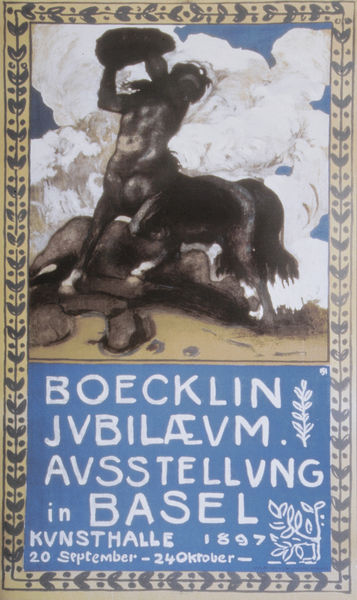
Titel: Plakat zur Böklin-Jubiläumsausstellung 1897 in Basel
Künstler: Hans Sandreuter
Standort: Zürich
Institution: Sammlung Katharina Büttiker, Galerie Wühre 9-Art Deco
Schlagwörter: berg, blau, blätter, felsen, gemälde, himmel, kampf, körper, mann, nackt, schatten, weiß, wolken, grün, ocker, sand, braun, grau, licht, schwarz, blüte, blüten, tier, wolke, fest, muster, ornament, feier, arm, arme, leiche, mensch, rahmen, stein, steine, tot, bild, hände, erde, hügel, busch, haare, blatt, pflanze, pflanzen, pferd, beine, bewölkt, hellblau, huf, hufe, schweif, bein, schrift, papier, fels, hüge, werbung, rand, jugendstil, muskeln, datum, dekor, verzierung, maler, um 1900, deutsch, nabel, jahreszahl, oberkörper, vier, druck, lithographie, schweiz, text, buchstabe, buchstaben, manifest, plakat, titelblatt, ranke, ausstellung, ausstellungsplakat, muskel, satyr, stark, böcklin, griechisch, kentaur, minotaurus, mythos, pan, sage, zentauer, zentaur, griechenland, felsbrocken, oktober, september, brocken, töten, bild im bild, stier, halbwesen, arnold, basel, centaur, erschlagen, gfhkhö, ghkpho, gün, hgmhkjgk, himelblau, jahresangabe, jkhjglh, jubiläum, kunsthalle, kunsthalles basel, monat, pegasus, plakatkunst, poster plakat, stei, stärke, toizpot, vierundzwanzig, wolke mann, zwanzig, kentaurus, zwitter, klassisch, austellung, zentaure, centaure, alfred böcklin, b, 1897, afred böcklin, alfred, scwanz, satüy, baseö, in basel, asel